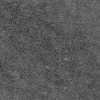
Atmospheric dust classification: not_dusty